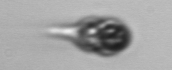
Label: Mesodinium